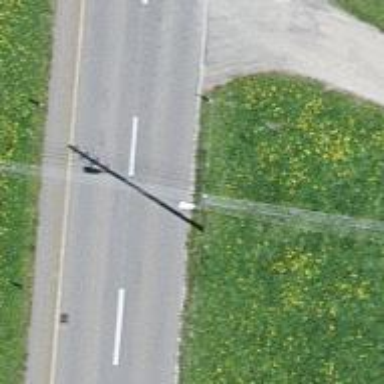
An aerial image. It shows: Minor power line.